Question: I'm using a jQueryUI accordion that needs to go into an embedded IE7 browser that's part of a 3rd party software.
My problem is the left margin doesn't line up correctly on initial load. The margin fixes itself when I hover over the collapsed items, or when I click the expanded item, but this causes some strange shifting to occur while using the control.
Here's a few images showing the problem:

Calling '$(".jqueryui-accordion").accordion("resize");' corrects the margin of the expanded item on first load, but not the collapsed items. Minimizing the application and maximizing the window also will cause the items to correctly redraw themselves.
What can I do to have the margins render correctly on first load in IE7?
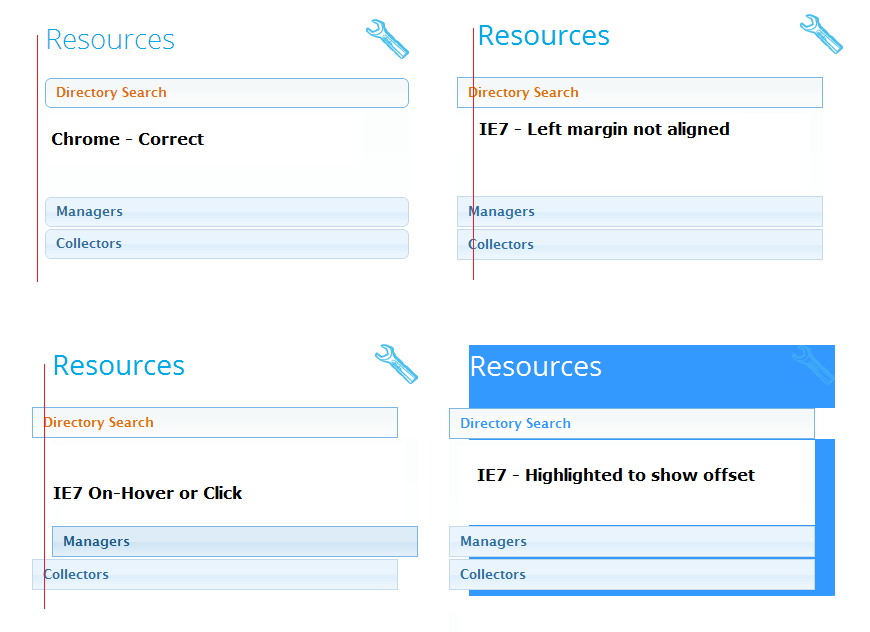
Answer: Try to add the following css style:
'''
div, span {
zoom: 1;
}
'''
This sometimes helps to resolve such layout issues in IE7.